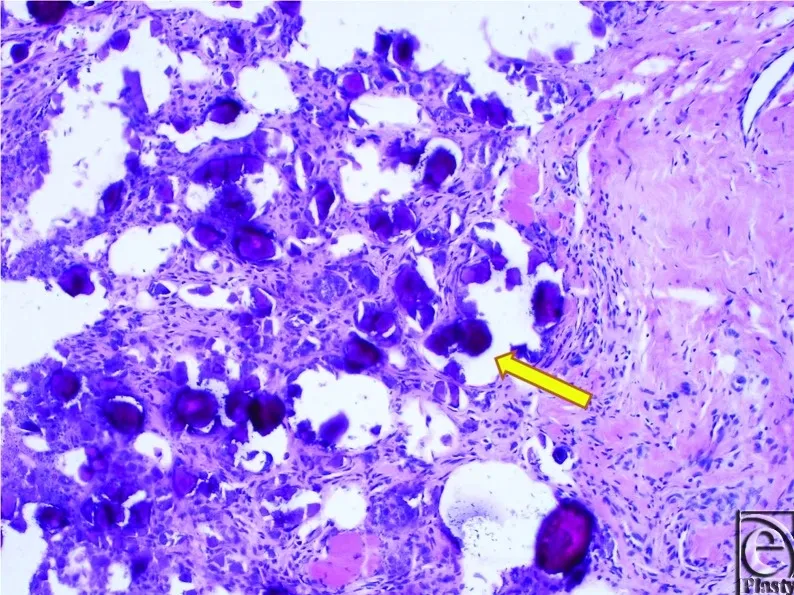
H & E staining of excised masses. The purple granules (arrows) were determined to be result of tumoral calcium phosphate deposition disease (calcinosis).
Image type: pathology (h&e)